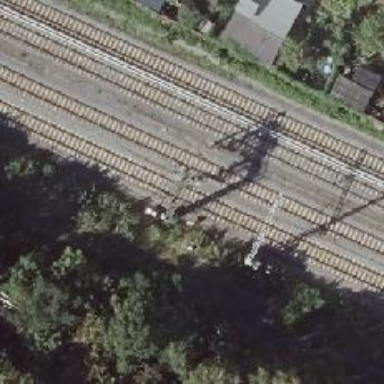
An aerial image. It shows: Railway signal.